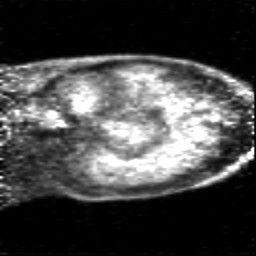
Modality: PET
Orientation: sagittal
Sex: female
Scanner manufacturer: siemens